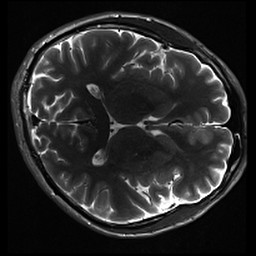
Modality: inplaneT2
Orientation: axial